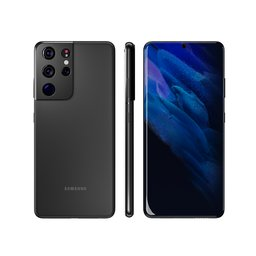
Label: electronics